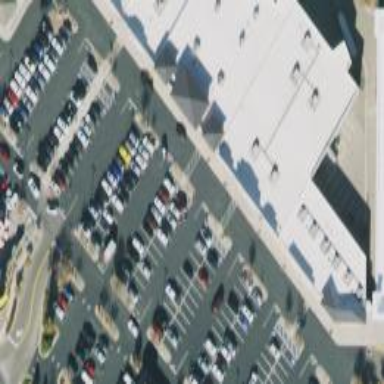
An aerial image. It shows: Retail building.